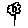
Label: flower